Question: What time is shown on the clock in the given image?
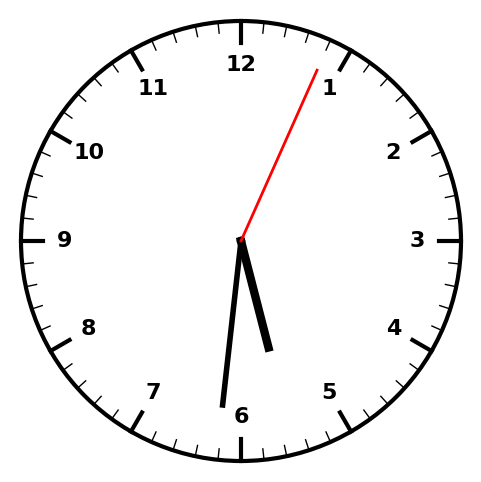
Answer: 05:31:04